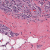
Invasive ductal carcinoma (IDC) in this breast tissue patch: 1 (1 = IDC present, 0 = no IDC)